Interaction volume radius: 5 \u00c5
Interaction volume height: 30 \u00c5
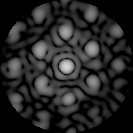
Disorder parameter: 0.5149